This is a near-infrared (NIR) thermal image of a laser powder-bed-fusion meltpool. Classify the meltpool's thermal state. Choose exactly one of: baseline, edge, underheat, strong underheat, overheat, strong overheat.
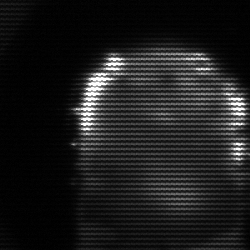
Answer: baseline